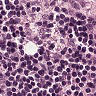
Metastatic tissue present: no